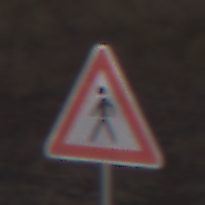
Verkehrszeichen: FussgaengerRechts
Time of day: MorningAfternoon
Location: Outdoor (Nature)
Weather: PartlyCloudy
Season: NotSpecified
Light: Natural